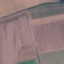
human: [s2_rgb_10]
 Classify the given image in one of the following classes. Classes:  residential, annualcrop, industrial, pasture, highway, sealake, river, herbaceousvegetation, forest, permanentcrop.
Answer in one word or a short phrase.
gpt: AnnualCrop